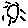
Label: sun